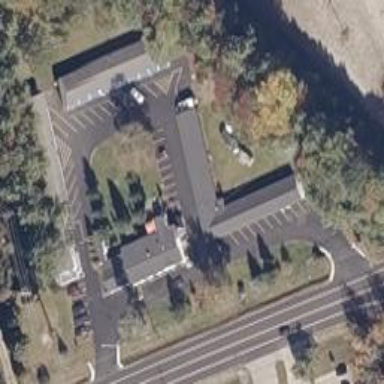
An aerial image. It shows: Motel.